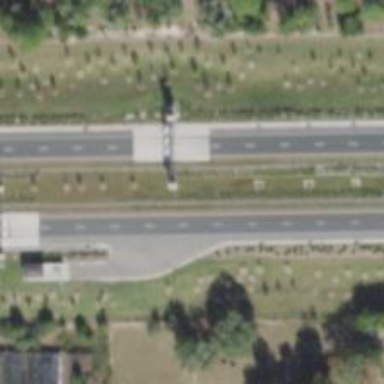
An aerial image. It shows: Toll gantry on the road.